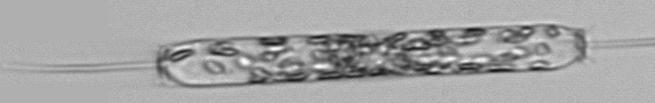
Label: Ditylum_brightwellii